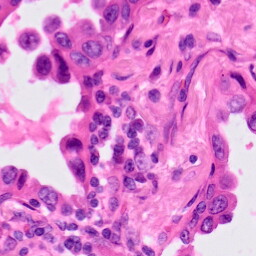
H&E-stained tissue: Lung